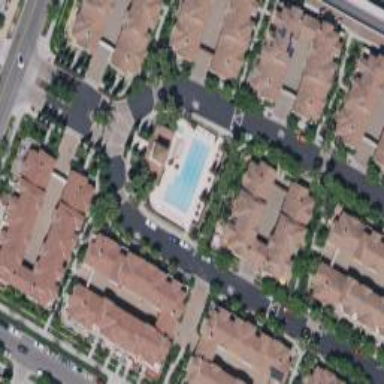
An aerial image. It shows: Swimming pool within leisure land area designed for swimming activities.